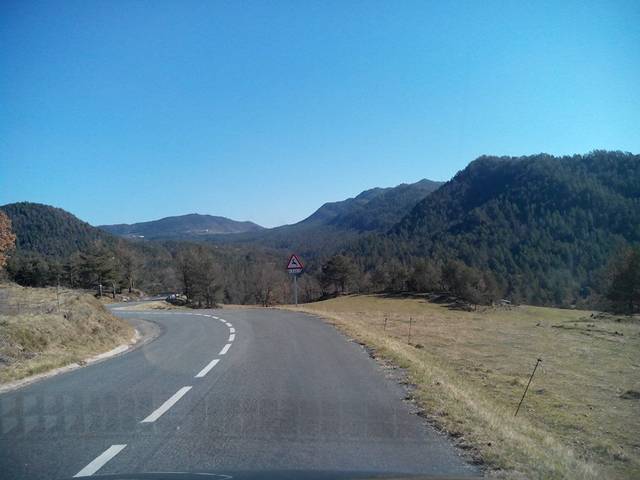
Region: Spain
Coordinates: 42.15, 2.05